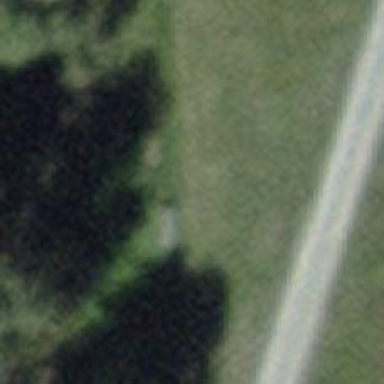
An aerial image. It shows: Bench for seating.